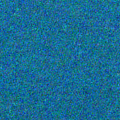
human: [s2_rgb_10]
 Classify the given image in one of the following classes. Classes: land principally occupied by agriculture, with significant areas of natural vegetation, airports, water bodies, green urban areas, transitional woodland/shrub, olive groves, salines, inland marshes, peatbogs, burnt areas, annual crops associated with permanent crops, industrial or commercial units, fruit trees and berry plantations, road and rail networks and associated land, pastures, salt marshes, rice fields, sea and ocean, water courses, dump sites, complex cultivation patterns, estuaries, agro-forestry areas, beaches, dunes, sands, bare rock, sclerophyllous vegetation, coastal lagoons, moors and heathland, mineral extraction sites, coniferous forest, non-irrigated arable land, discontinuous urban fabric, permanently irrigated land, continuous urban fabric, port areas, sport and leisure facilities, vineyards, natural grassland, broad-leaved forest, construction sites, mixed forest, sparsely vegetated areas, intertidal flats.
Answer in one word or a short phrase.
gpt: sea and ocean